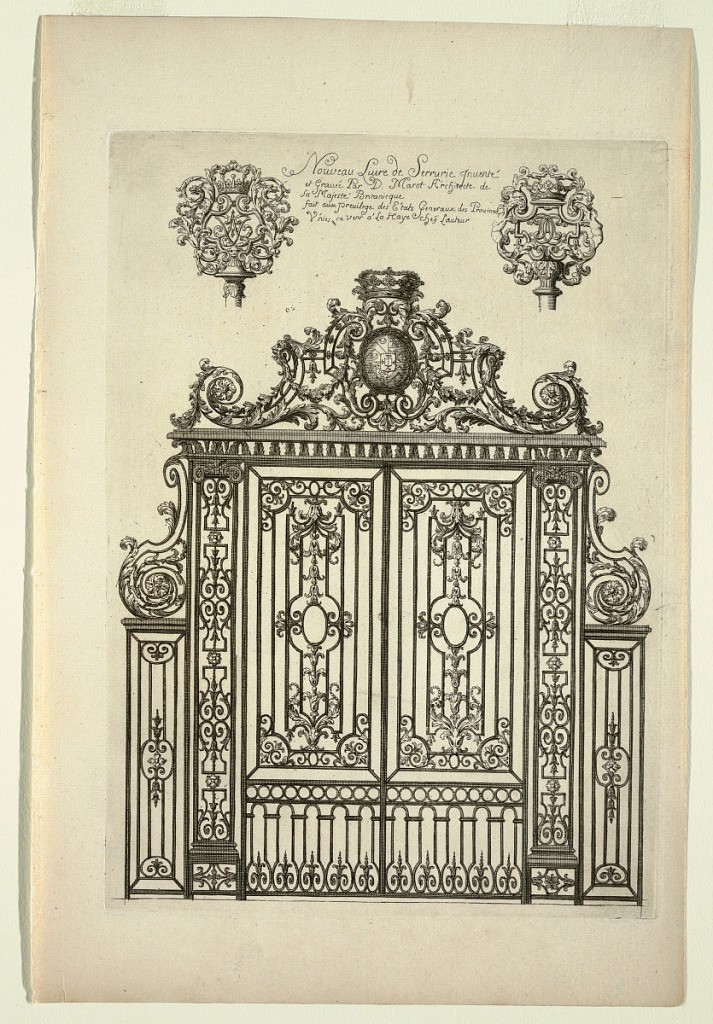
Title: Title Page, Nouveau Livre de Serrurie (New Book of Ironsmithing)
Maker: Daniel Marot, French, active in the Netherlands and England, 1661–1752
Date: ca. 1700
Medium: Etching and engraving on white laid paper
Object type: Print
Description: Image of an ornate iron gate; above, two ornate finials flanking text.